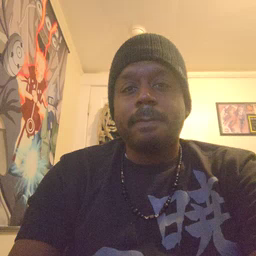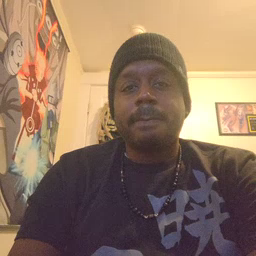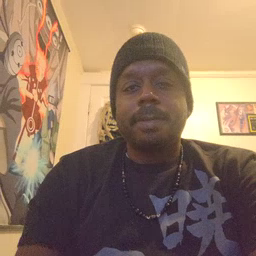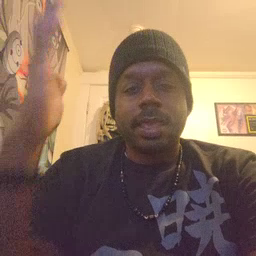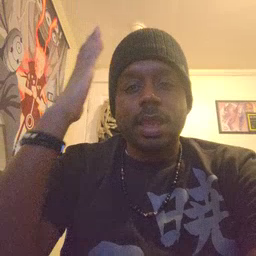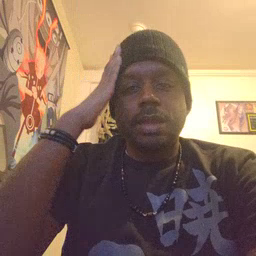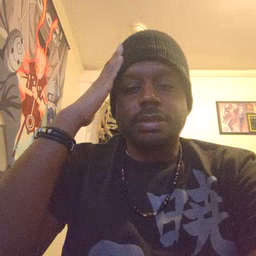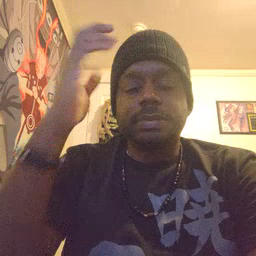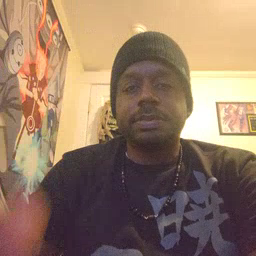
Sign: hat